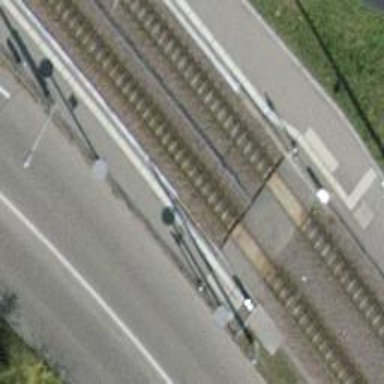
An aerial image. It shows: Crossing for the railway.